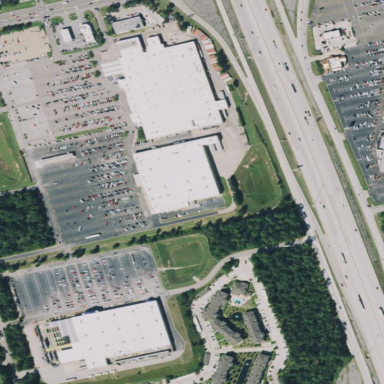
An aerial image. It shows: Retail area.